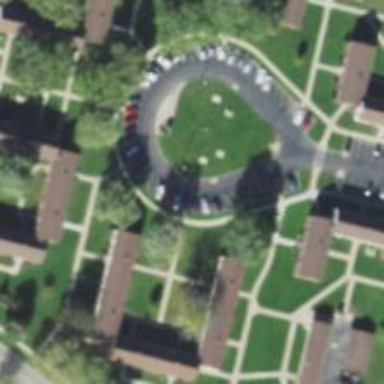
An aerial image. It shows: View of apartment building.